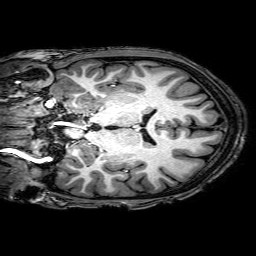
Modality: T1w
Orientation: coronal